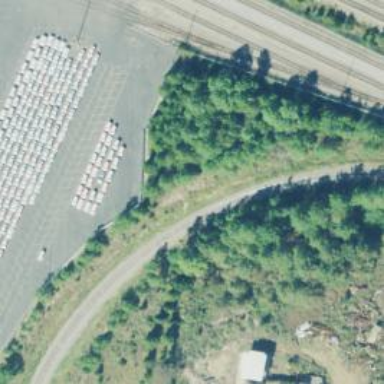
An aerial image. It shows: Rail spur service.